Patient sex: M
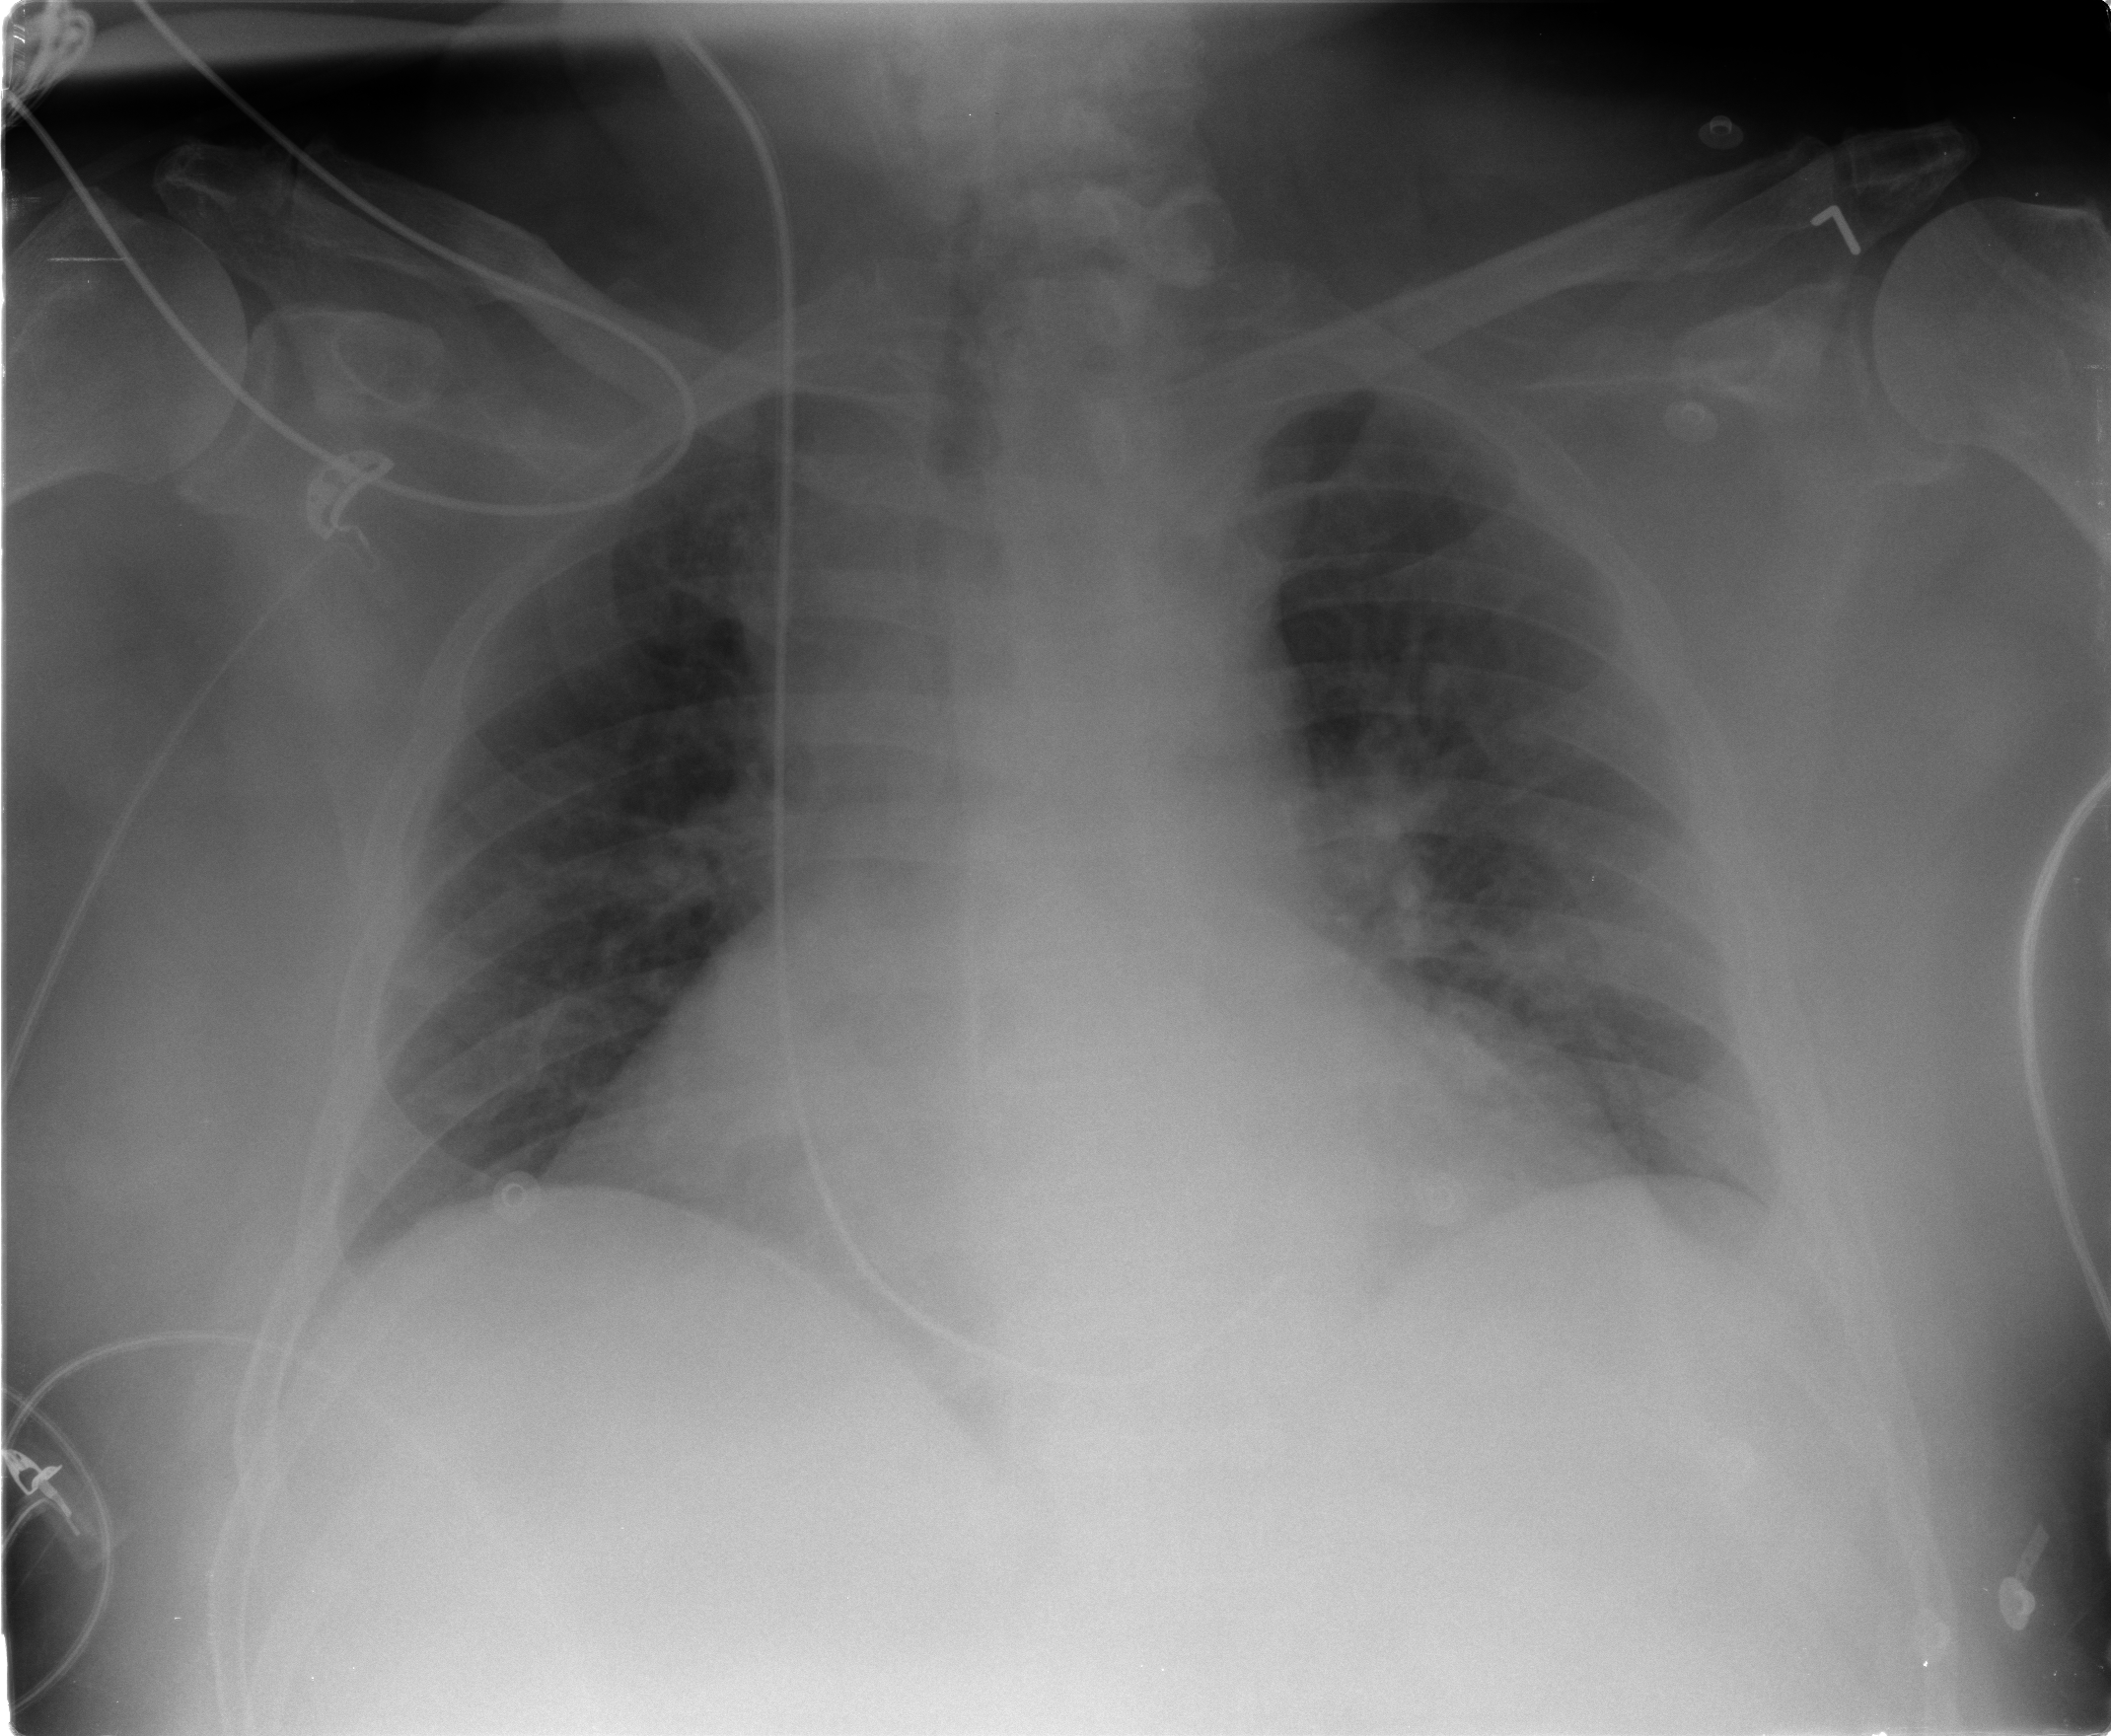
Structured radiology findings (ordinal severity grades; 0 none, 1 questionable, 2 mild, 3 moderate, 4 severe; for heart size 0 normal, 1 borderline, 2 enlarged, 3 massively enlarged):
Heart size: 3
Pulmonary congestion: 2
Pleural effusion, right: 0
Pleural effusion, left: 0
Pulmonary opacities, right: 0
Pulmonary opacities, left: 0
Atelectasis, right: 0
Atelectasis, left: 2